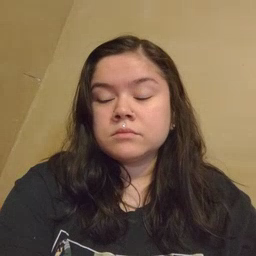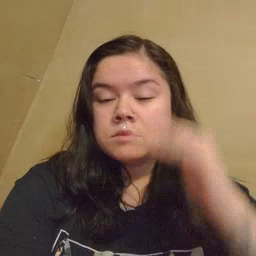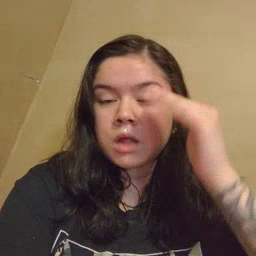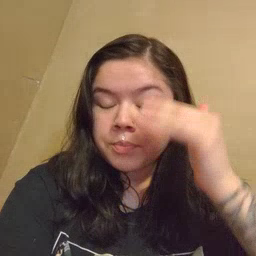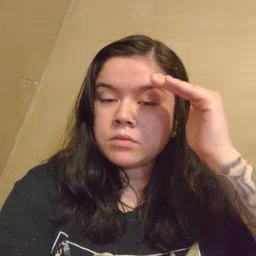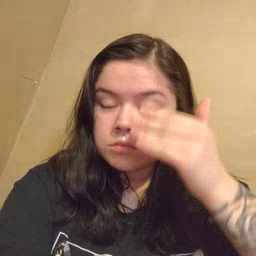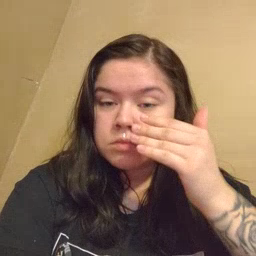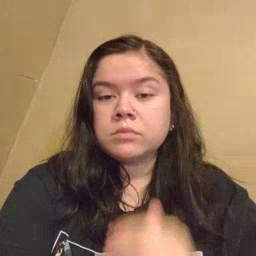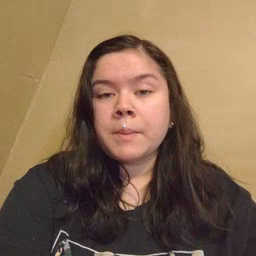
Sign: sleepy